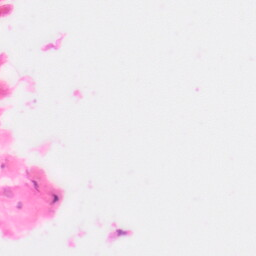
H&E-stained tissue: Colon